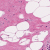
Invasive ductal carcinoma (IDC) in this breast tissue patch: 0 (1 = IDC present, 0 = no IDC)